Aerial crown-view tile of a tropical tree (Barro Colorado Island, Panama), acquired 20240918:
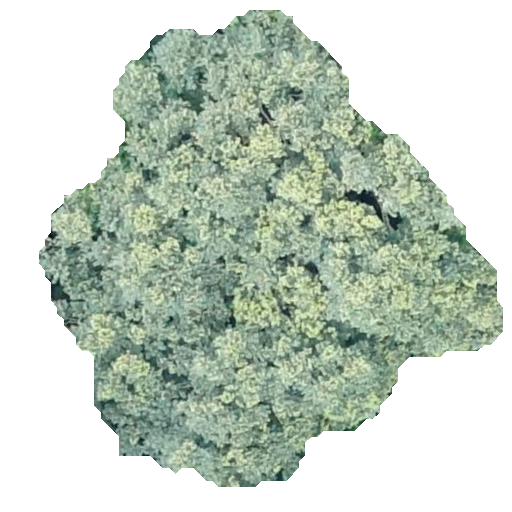
Species: Luehea seemannii
GBIF accepted scientific name: Luehea seemannii
Crown area: 217.269 m²